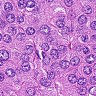
Metastatic tissue present: yes